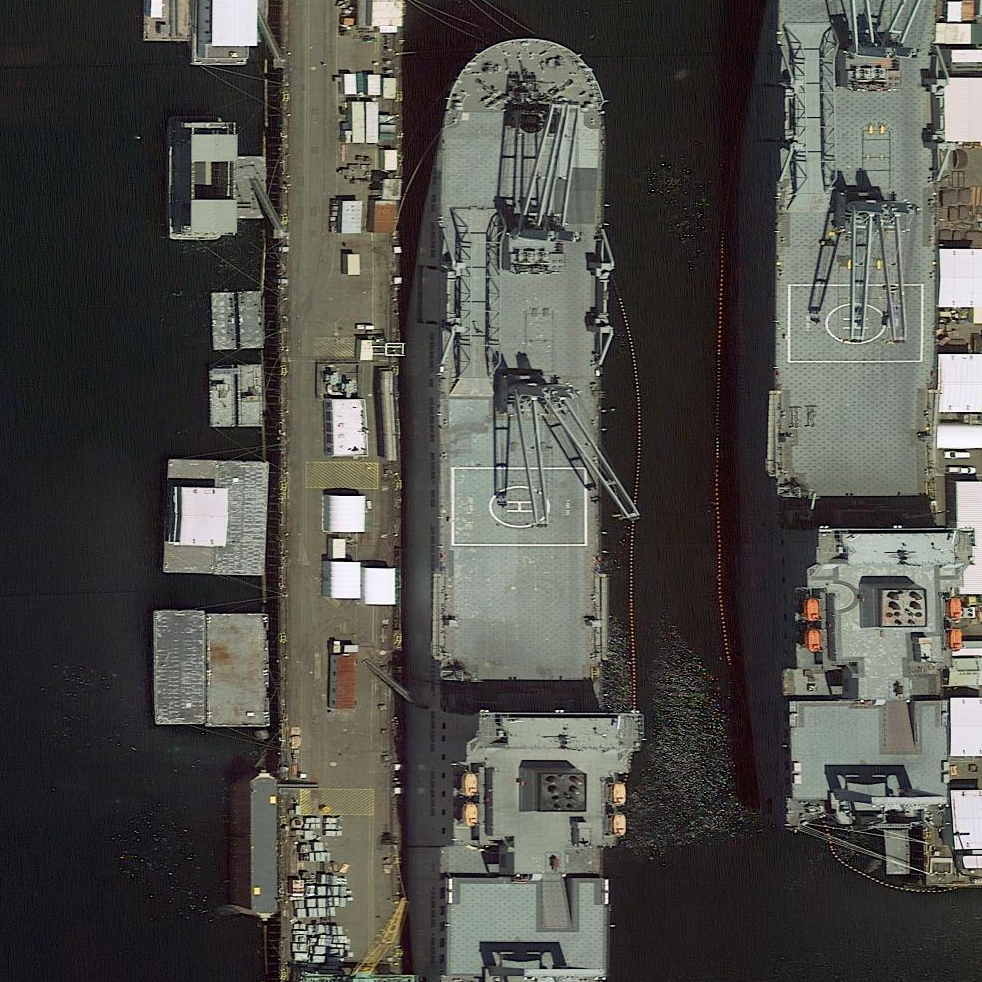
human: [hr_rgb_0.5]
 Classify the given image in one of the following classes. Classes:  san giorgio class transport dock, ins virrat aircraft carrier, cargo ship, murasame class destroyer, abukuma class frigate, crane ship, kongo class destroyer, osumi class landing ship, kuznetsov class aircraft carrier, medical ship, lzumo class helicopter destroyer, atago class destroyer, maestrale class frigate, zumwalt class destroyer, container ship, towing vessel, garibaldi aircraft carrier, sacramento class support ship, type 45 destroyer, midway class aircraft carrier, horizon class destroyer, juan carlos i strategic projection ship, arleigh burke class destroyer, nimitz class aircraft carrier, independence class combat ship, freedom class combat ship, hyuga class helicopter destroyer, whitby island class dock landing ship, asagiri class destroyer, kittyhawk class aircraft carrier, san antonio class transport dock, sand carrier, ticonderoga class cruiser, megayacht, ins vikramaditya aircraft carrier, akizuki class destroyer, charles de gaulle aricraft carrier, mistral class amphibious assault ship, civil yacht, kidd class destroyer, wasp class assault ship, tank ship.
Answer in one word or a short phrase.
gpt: Crane ship